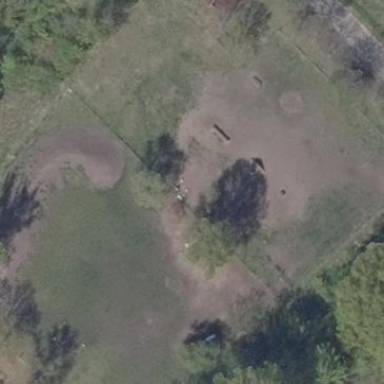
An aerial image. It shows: Chain link fence surrounding dog park.